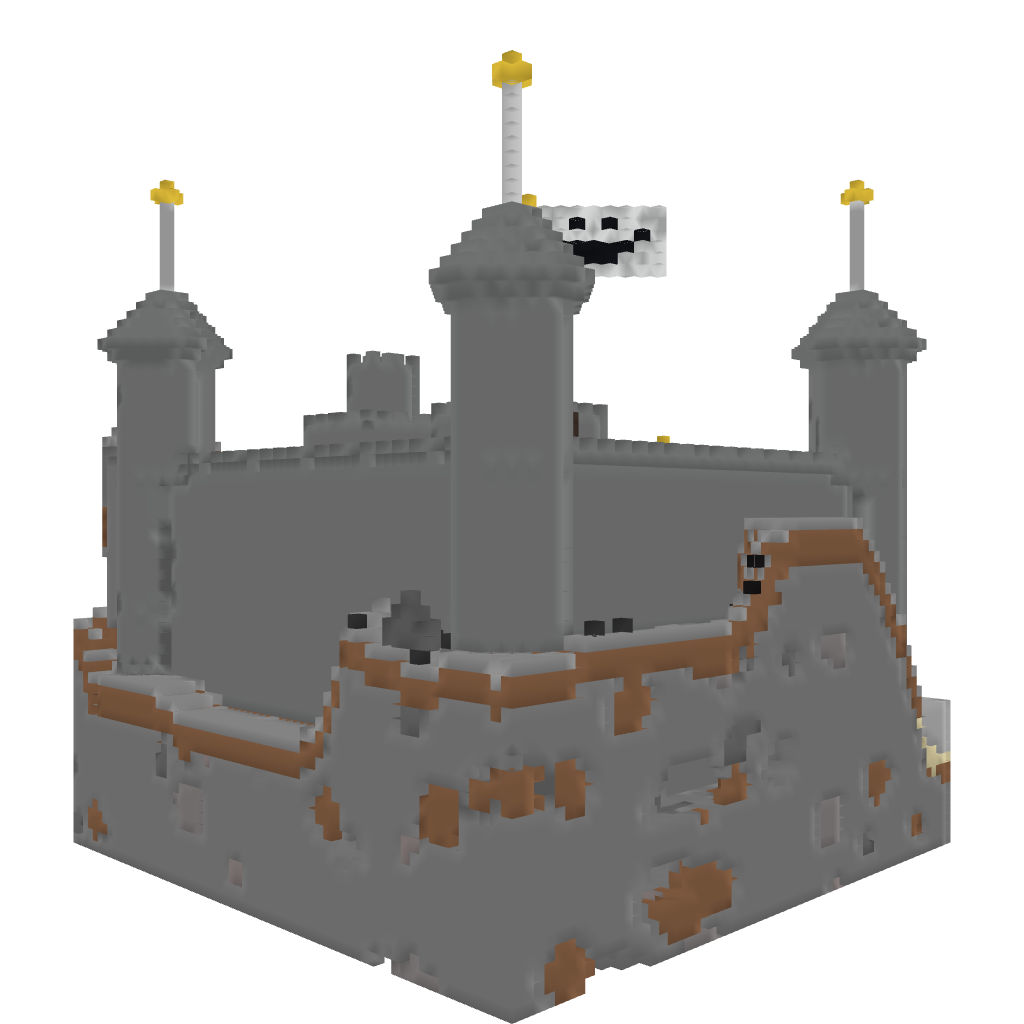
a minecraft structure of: castle 2